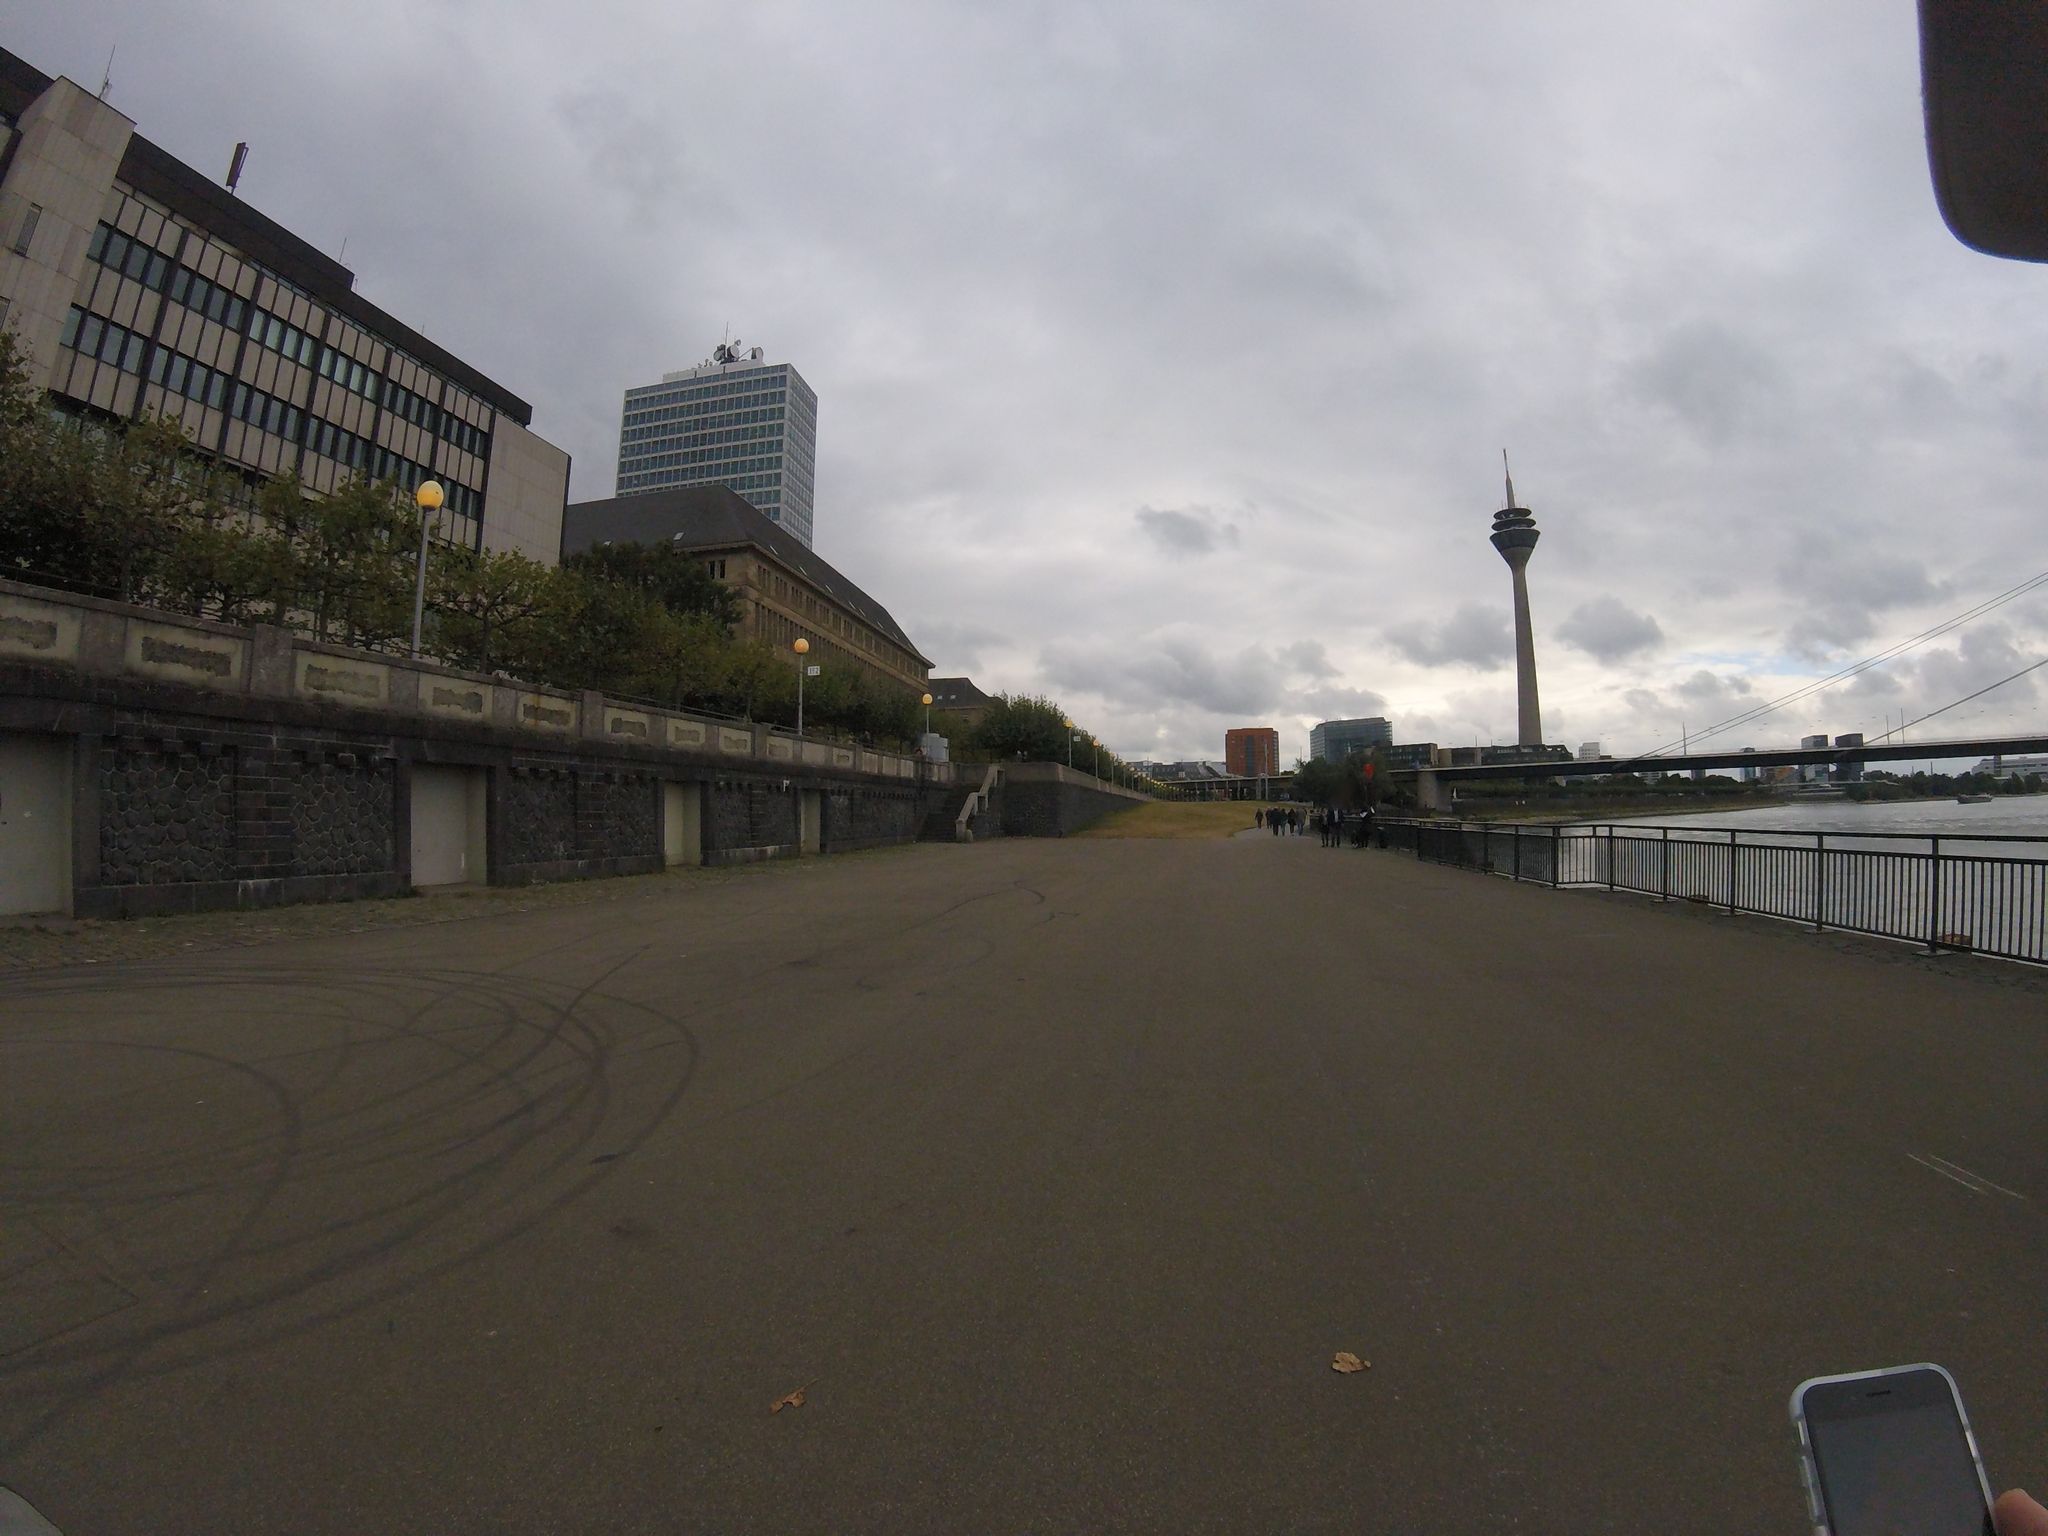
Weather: cloudy
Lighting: day
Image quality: good
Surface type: cycling surface
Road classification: pedestrian
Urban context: urban centre
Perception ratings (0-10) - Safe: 3.79, Lively: 6.68, Beautiful: 5.62, Boring: 2.17, Depressing: 4.52, Wealthy: 7.66